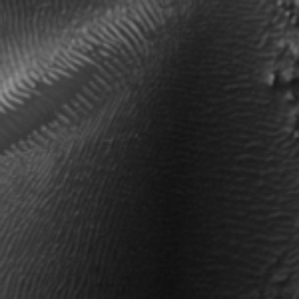
Label: frost